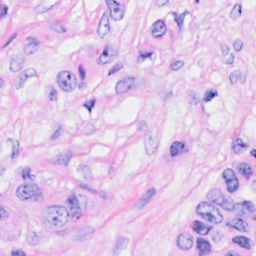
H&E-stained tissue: Breast